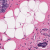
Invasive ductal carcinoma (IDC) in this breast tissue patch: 0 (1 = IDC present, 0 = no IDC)